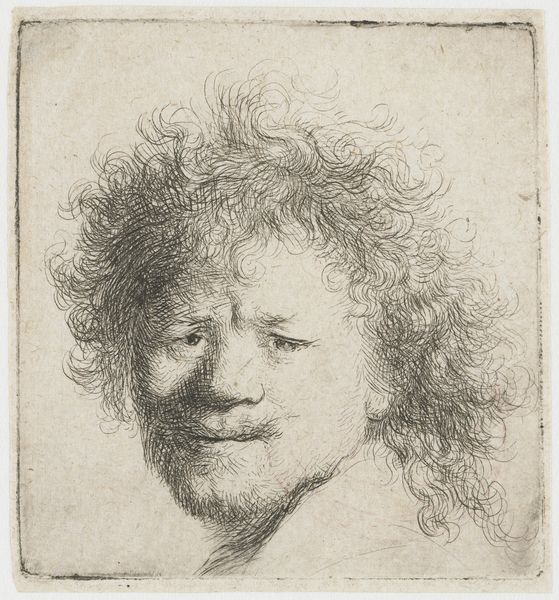
Titel: Zelfportret met lange, verwarde haardos: alleen de kop
Künstler: Rembrandt Harmensz. van Rijn
Standort: Amsterdam
Institution: Rijksmuseum
Schlagwörter: mann, weiß, haar, mund, nase, ohr, schwarz, skizze, zeichnung, blick, bart, augen, gesicht, mensch, rahmen, rembrandt, portrait, porträt, haare, augenbrauen, kinn, locke, locken, schulter, seitlich, grafik, monochrom, ernst, augenbraue, selbstporträt, tusche, schraffur, radierung, selbstbildnis, wirr, selbstportrait, diffus, griffel, rembran